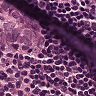
Metastatic tissue present: yes